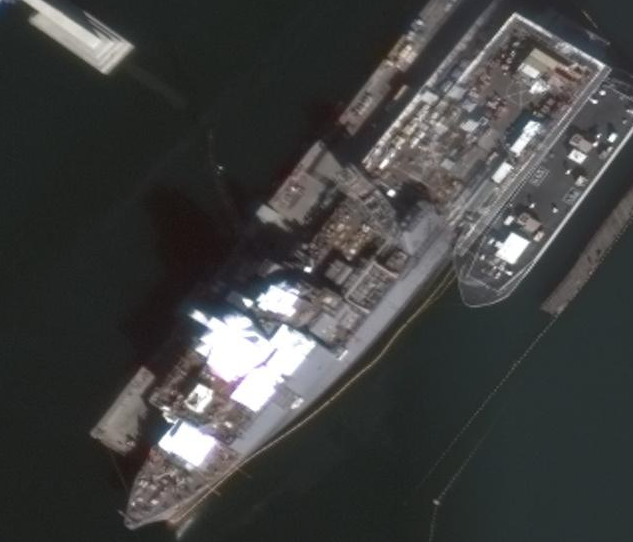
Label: Whitby_Island-class_dock_landing_ship